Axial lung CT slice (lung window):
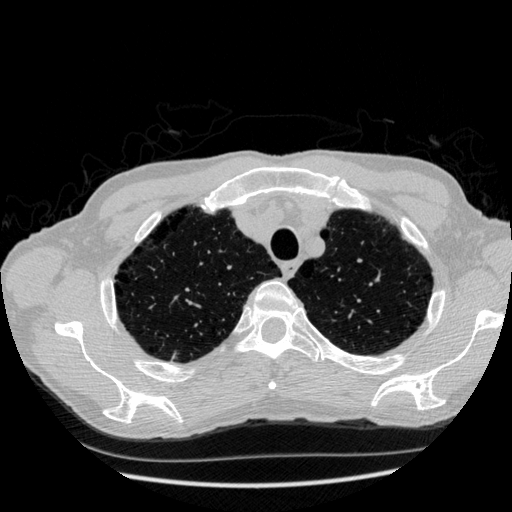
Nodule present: no